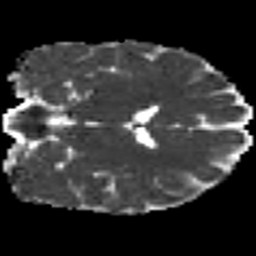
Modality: MD
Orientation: coronal
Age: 23
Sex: male
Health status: ill
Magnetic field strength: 3 T
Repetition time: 9 s
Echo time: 0.093 s